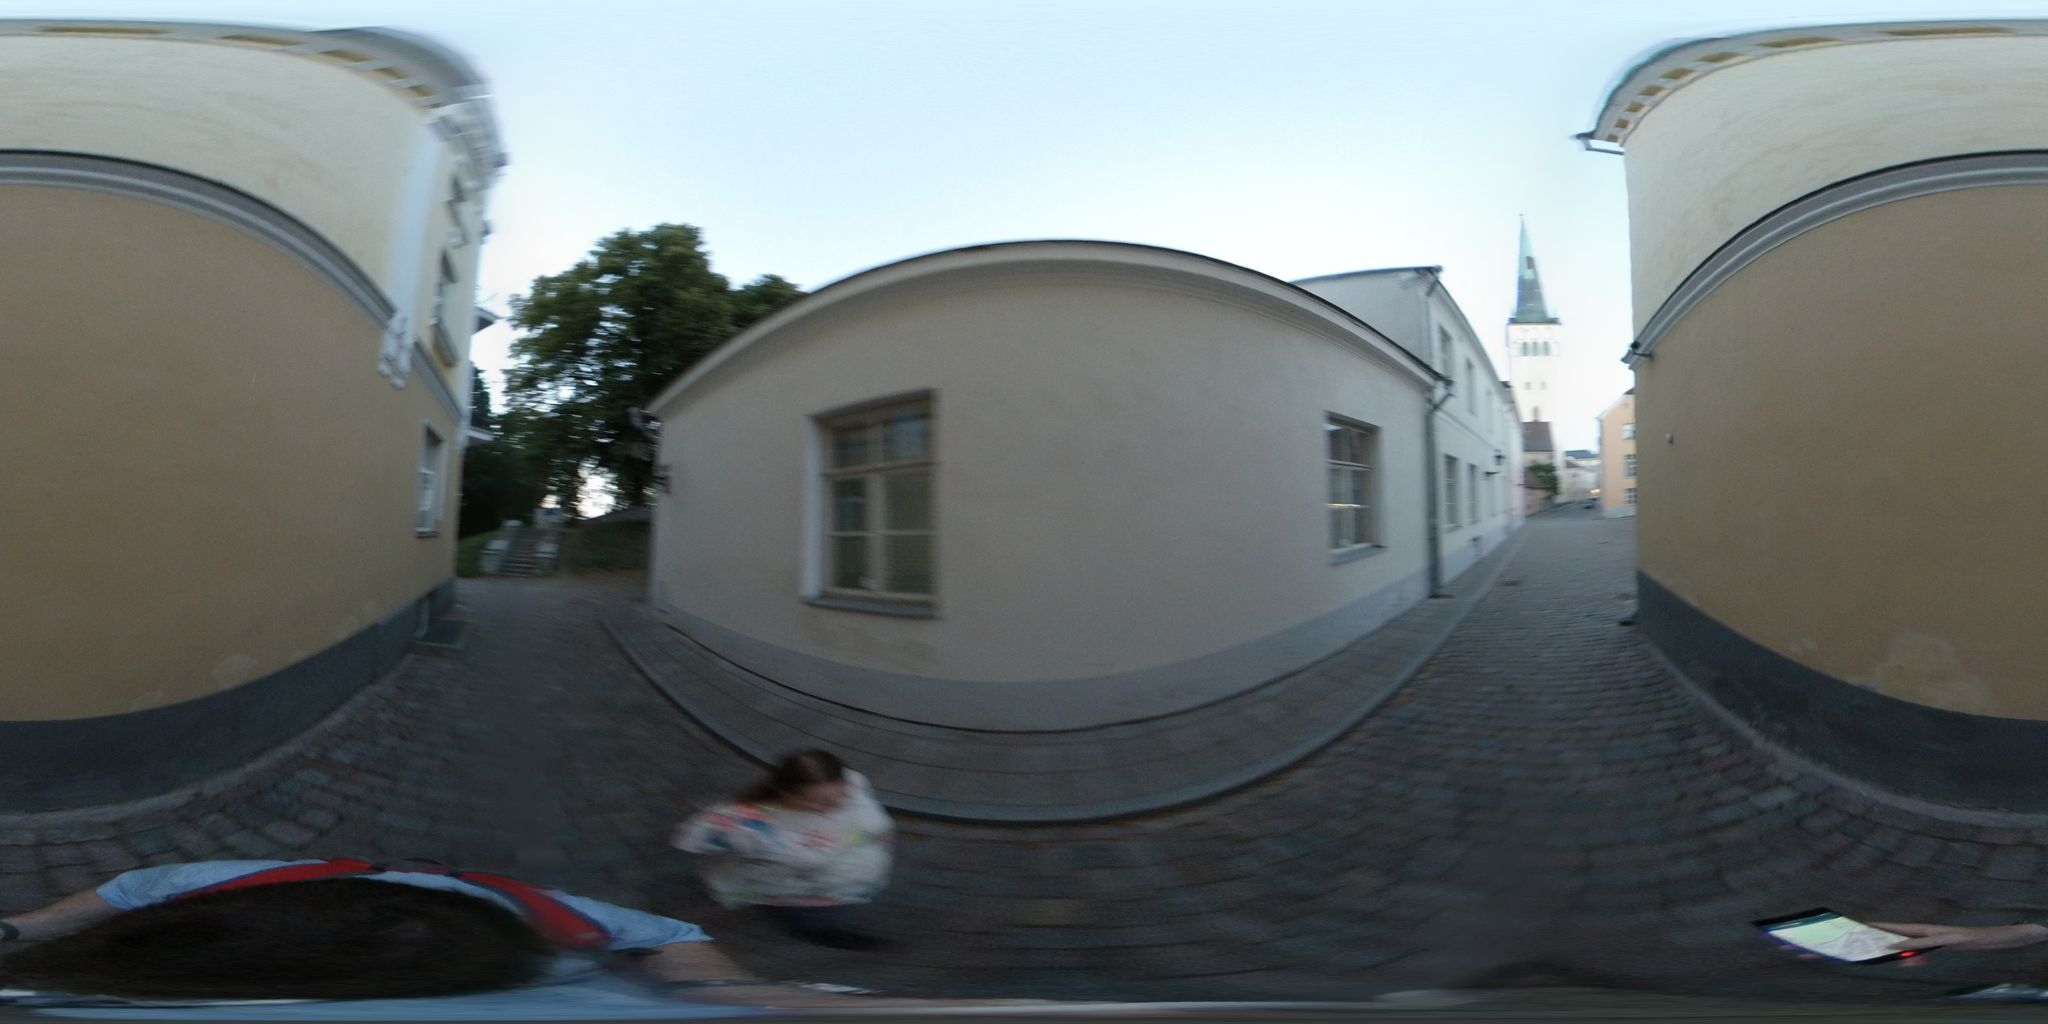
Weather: clear
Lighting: day
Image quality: slightly poor
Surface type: walking surface
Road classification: living_street
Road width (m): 2
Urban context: urban centre
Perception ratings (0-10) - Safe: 1.73, Lively: 7.99, Beautiful: 3.76, Boring: 3.45, Depressing: 1.53, Wealthy: 2.18